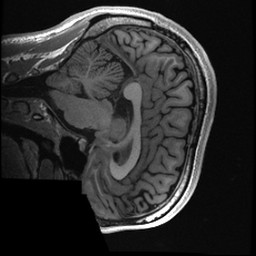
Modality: T1w
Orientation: sagittal
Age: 26
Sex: male